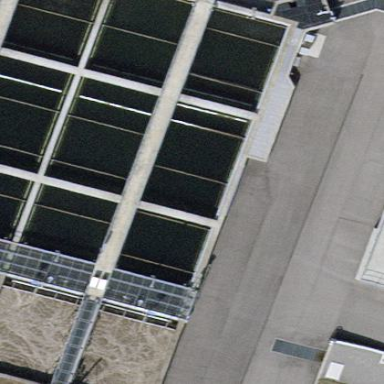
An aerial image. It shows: Image of wastewater.